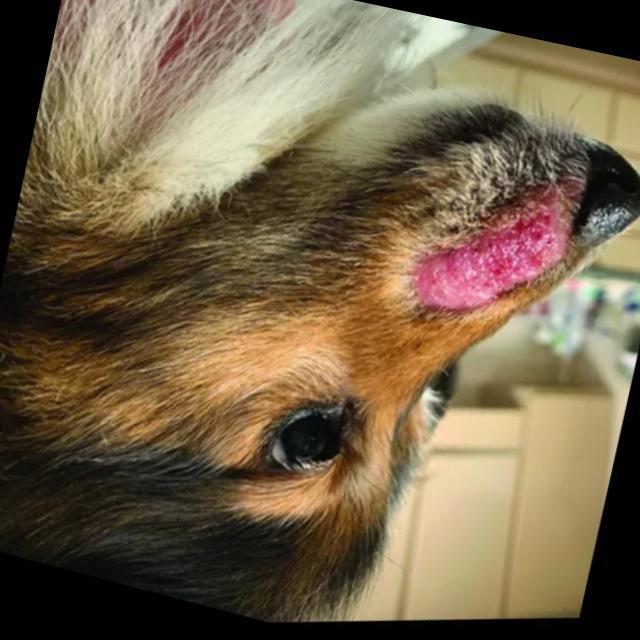
Canine ringworm (Dermatophytosis) — fungal infection caused by Microsporum or Trichophyton. Presents with circular alopecia, scaling, crusting, and broken hairs.